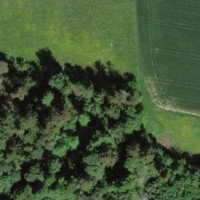
EUNIS habitat code: 44
Species observed at this site:
Lythrum salicaria